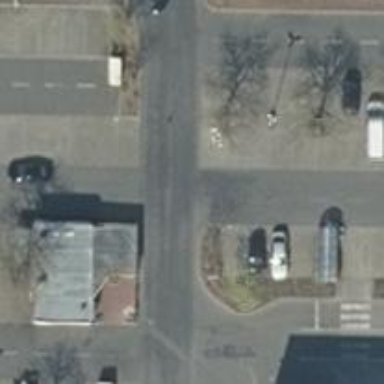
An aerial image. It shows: Parking aisle designated as service road.